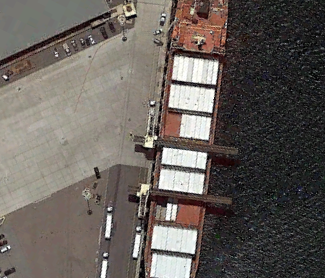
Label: Container_ship